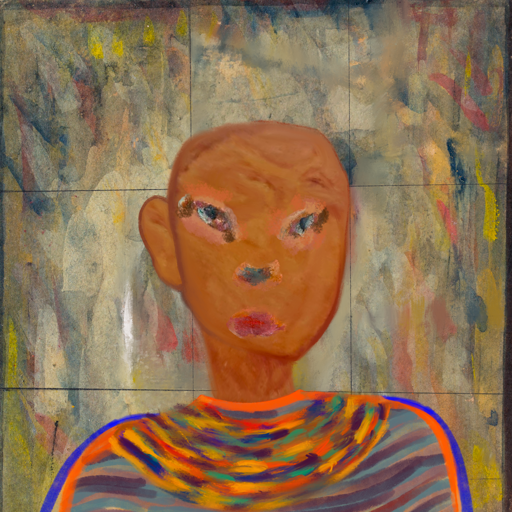
Background: GypsyMother, Head And Neck Front: Pious_Lady, Face Front: Boggyland, Bust: Experience, Hair Front: Blank, Head Accessory: Blank, Second Necklace: An_Impression_2, Necklace: Blank, Baby: Blank